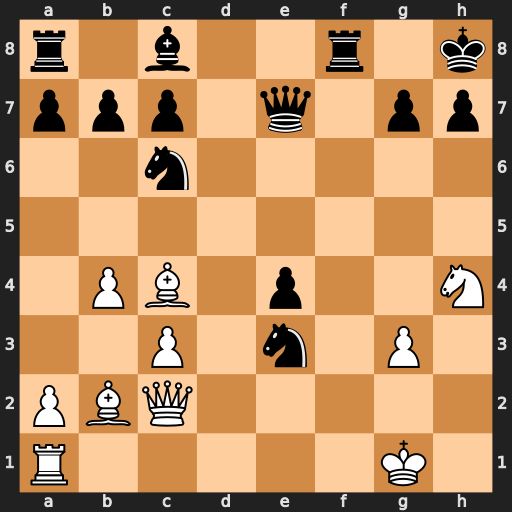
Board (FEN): r1b2r1k/ppp1q1pp/2n5/8/1PB1p2N/2P1n1P1/PBQ5/R5K1
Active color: w
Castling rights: -
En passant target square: -
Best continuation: Ng6+ hxg6 Qh2+ Bh3 Qxh3+ Qh4 Qxh4#